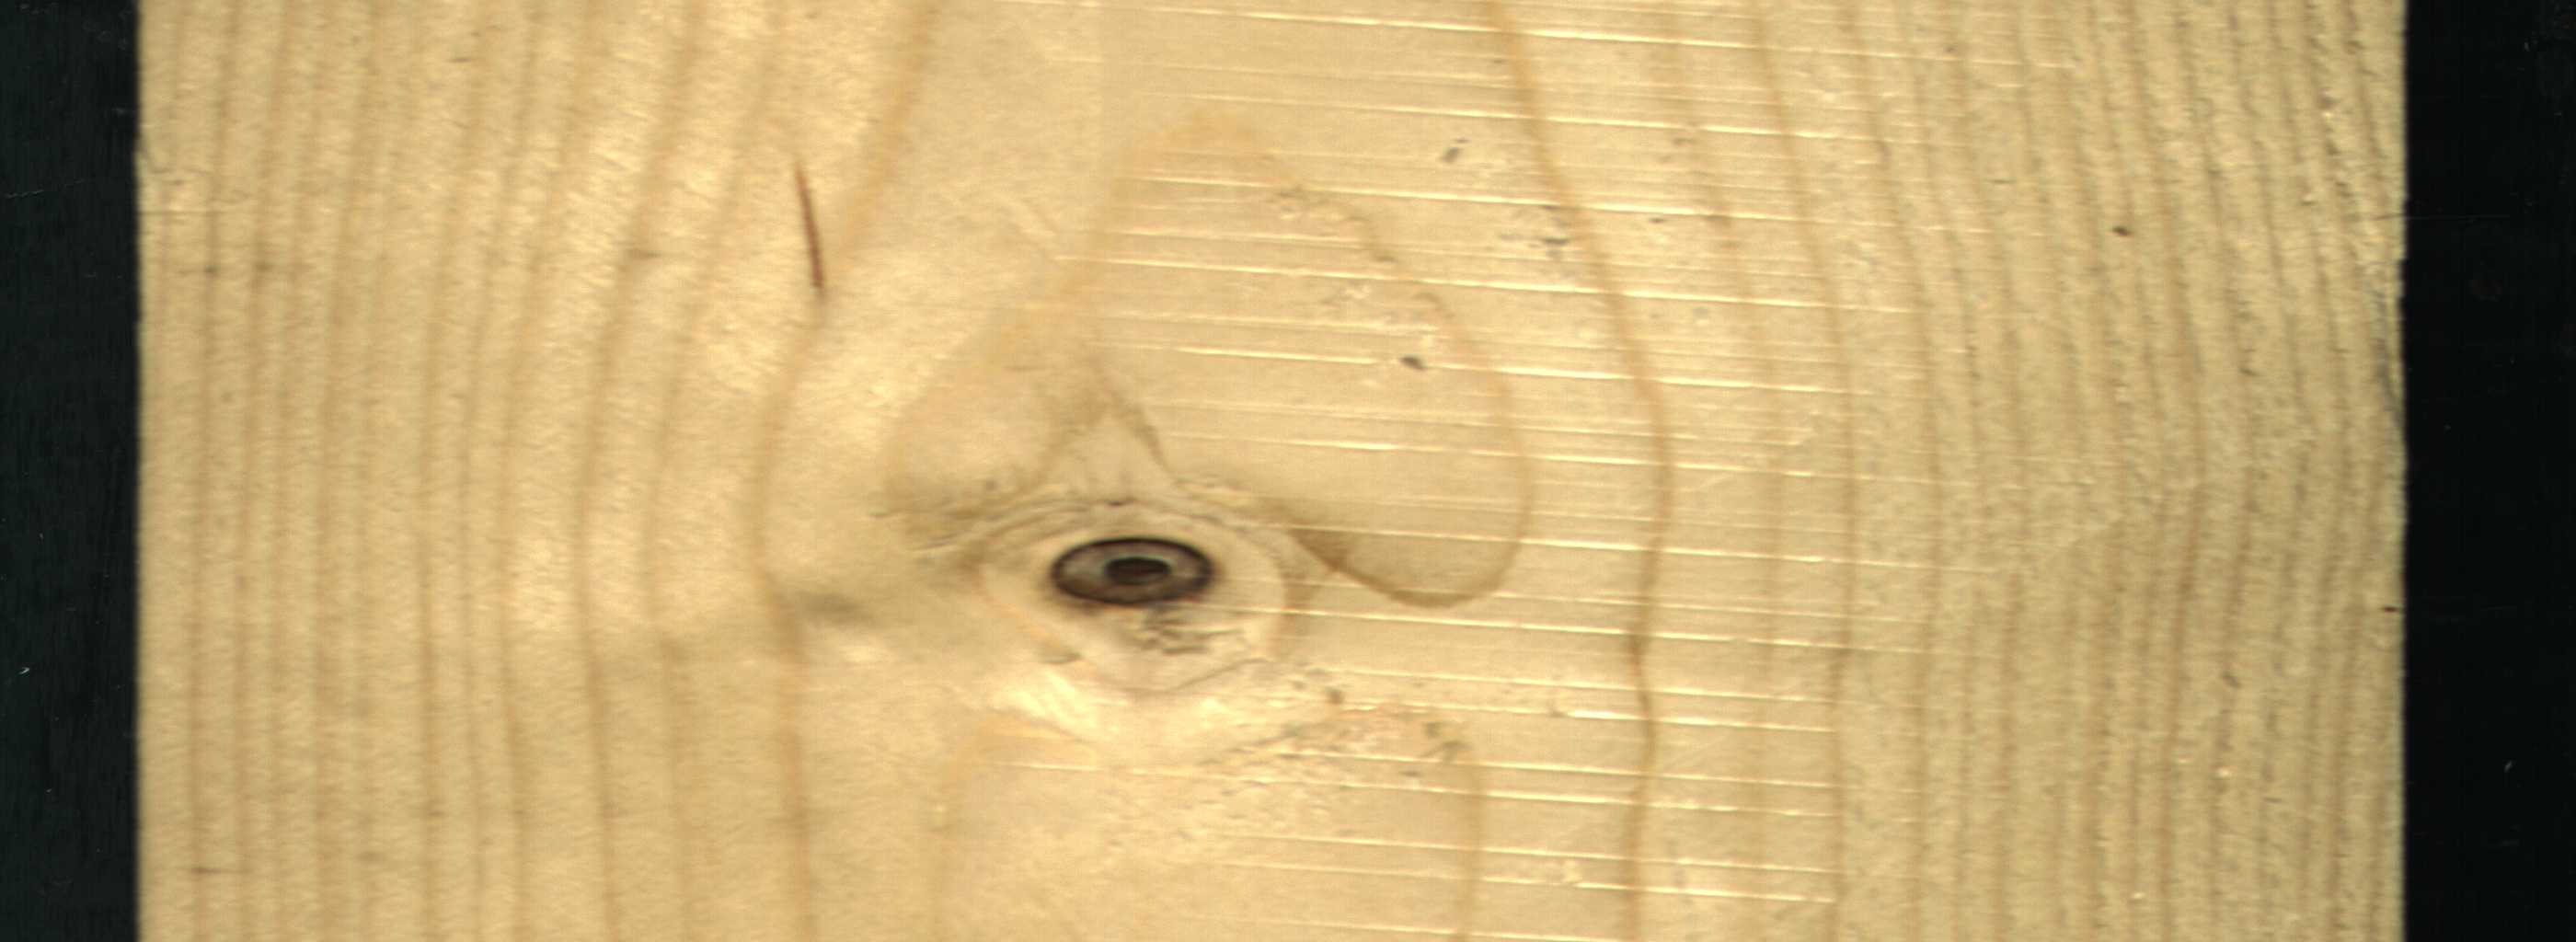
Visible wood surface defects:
resin
Dead_Knot